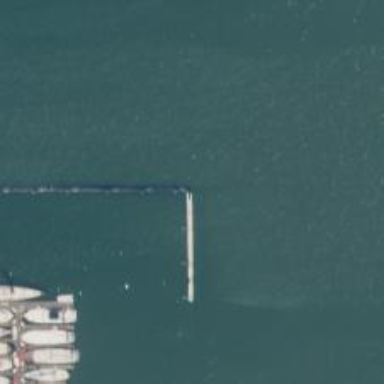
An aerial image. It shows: Breakwater structure.